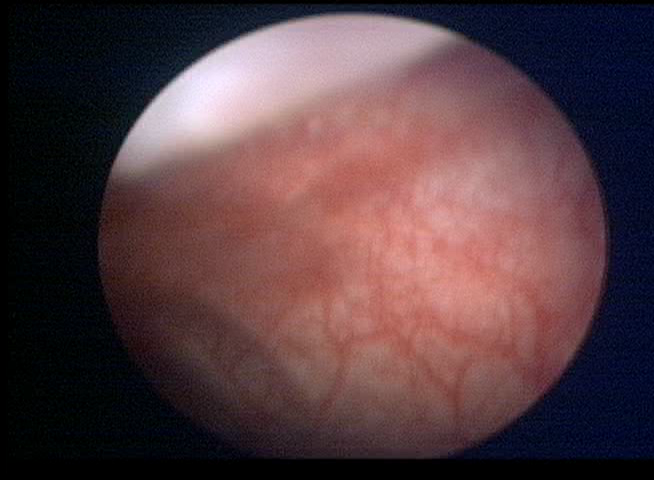
Modality: WLC
Class: Normal mucosa
Bladder cancer association: No